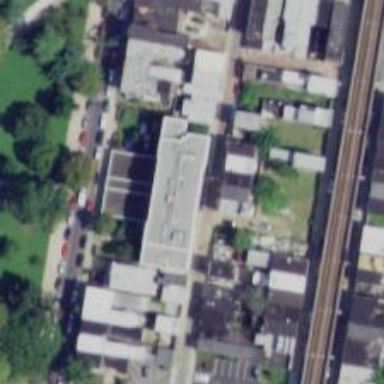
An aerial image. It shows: Historic school.